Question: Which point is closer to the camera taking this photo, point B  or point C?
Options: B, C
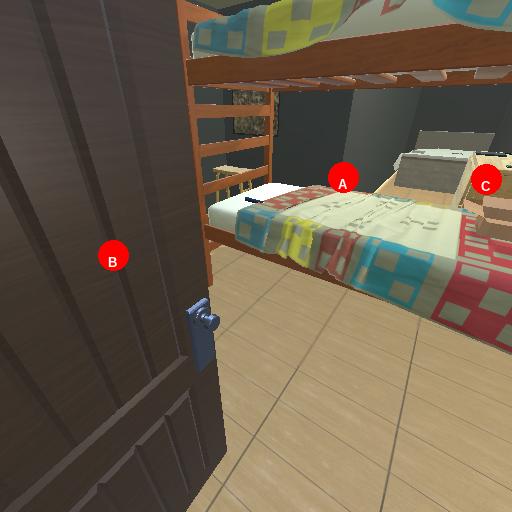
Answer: B